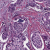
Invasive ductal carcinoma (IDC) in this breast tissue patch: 0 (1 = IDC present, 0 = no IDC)